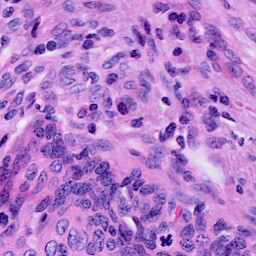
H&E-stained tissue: Cervix